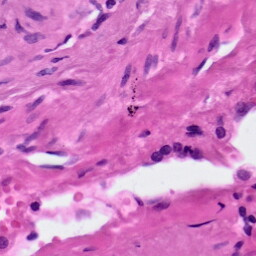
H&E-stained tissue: Lung